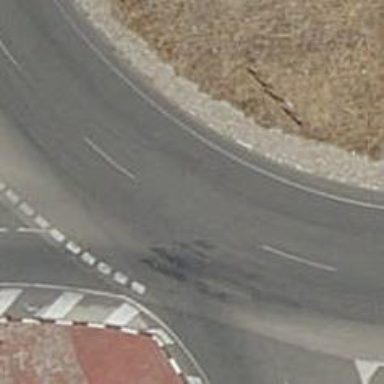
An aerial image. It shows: Asphalt road marked as trunk highway leading to roundabout.